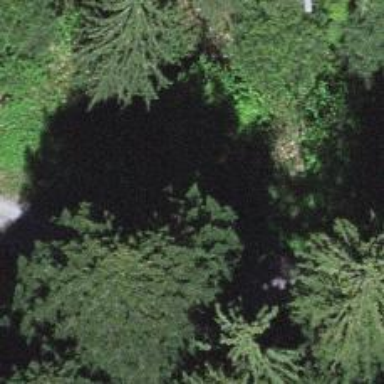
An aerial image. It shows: Culvert tunnel.